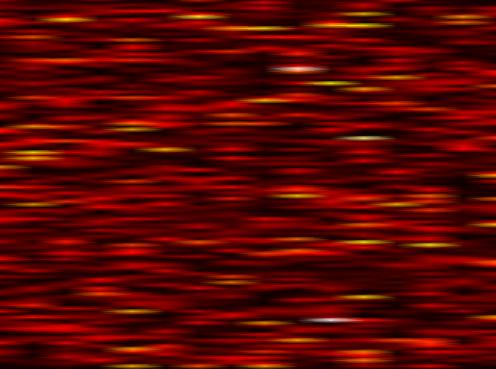
Label: FBMC